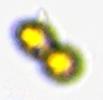
Label: Margalefidinium